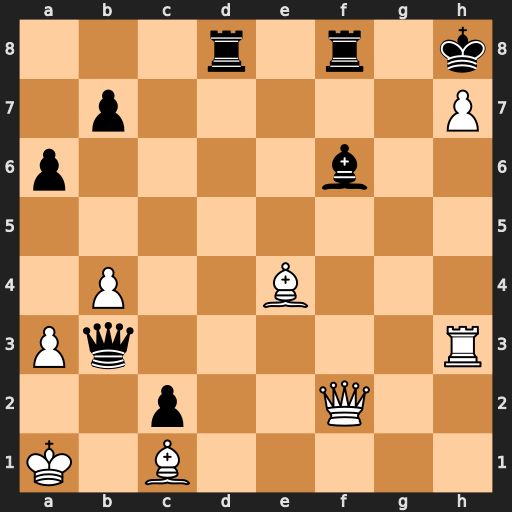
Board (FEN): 3r1r1k/1p5P/p4b2/8/1P2B3/Pq5R/2p2Q2/K1B5
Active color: w
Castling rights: -
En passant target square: -
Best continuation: Qxf6+ Rxf6 Rxb3